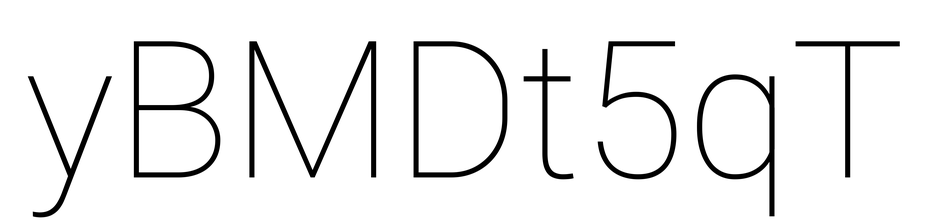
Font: Roboto_Thin